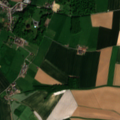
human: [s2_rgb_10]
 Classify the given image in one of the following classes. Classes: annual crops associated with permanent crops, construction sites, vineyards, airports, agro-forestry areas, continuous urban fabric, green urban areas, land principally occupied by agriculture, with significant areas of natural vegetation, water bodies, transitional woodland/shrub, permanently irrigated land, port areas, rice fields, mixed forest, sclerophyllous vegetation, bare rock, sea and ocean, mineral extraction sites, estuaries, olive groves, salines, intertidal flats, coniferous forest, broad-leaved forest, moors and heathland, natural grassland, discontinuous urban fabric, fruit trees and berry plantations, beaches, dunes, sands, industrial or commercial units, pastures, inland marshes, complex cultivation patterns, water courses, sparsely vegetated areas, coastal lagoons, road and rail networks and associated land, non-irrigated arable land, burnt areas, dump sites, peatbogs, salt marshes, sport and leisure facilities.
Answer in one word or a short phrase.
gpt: discontinuous urban fabric, non-irrigated arable land, pastures, complex cultivation patterns